Field crop: maize
Growth stage: 1
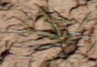
Species: lolium